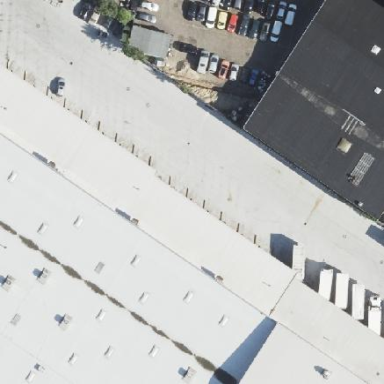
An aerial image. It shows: Flat-roofed building used as car repair shop. The roof is made of tar paper.